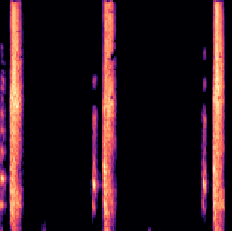
Sound class: Person sneeze